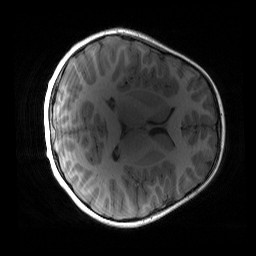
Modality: T1w
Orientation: axial
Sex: male
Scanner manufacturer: siemens
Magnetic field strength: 3 T
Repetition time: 1.9 s
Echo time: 0.00243 s